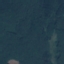
Label: Forest